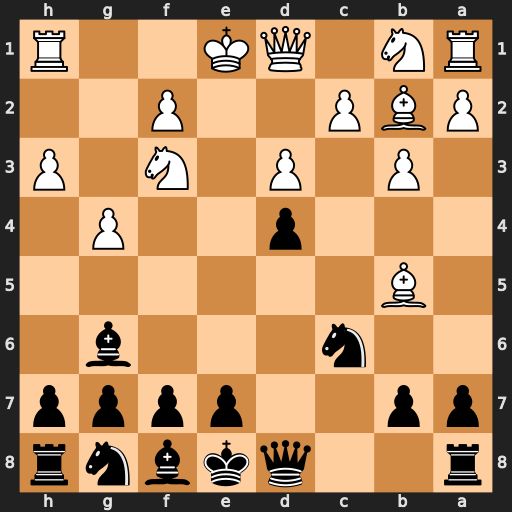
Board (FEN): r2qkbnr/pp2pppp/2n3b1/1B6/3p2P1/1P1P1N1P/PBP2P2/RN1QK2R
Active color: b
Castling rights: KQkq
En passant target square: -
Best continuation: Qa5+ Nbd2 Qxb5